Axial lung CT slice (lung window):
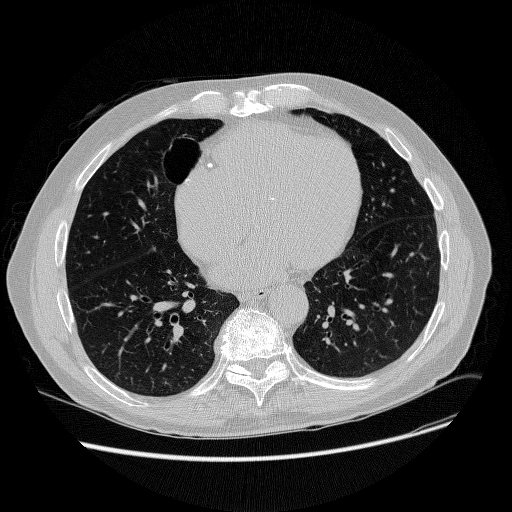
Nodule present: no